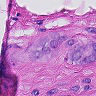
Metastatic tissue present: yes